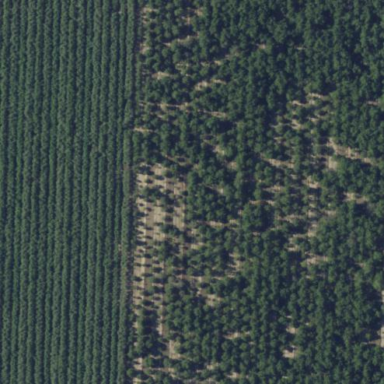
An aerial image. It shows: Orchard filled with walnut trees.